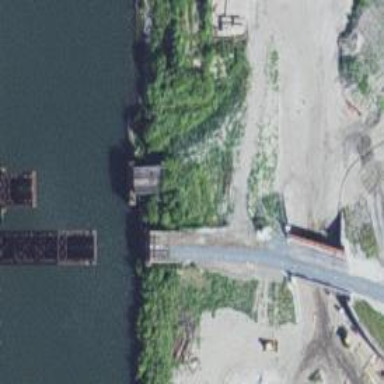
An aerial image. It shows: Bascule movable railway bridge.